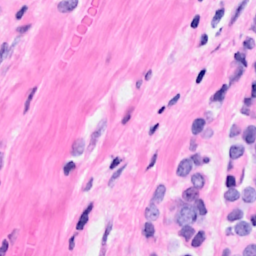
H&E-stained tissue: Breast